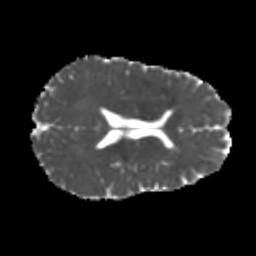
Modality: MD
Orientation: axial
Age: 23
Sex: female
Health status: healthy
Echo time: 0.074 s